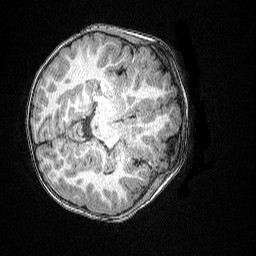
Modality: T1w
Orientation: axial
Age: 66
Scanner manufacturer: siemens
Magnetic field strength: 3 T
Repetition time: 2.5 s
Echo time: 0.00347 s